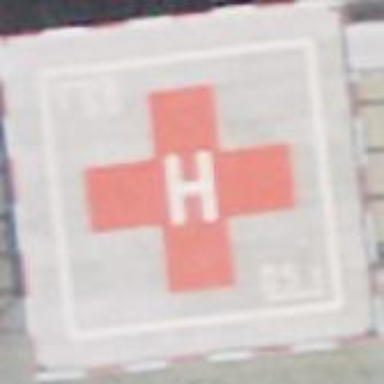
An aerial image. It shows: Image showing helipad at airport.